Question: I'm working on a slightly modified example of the following linechart: <URL>
Here's my JS Fiddle: <URL>
is to have blocks of background color different for periods of time. Changing color will not be difficult. However..
is the gaps of different sizes between rects. I suspect this is because coordinates for the line path are decimal and something gets messed up when calculating the width for rects.
what would be a good way to draw the background rects so that there are no gaps in between?

This is how I add the rects:
'''
svg.append("g").selectAll("rect")
.data(data)
.enter()
.append("rect")
.attr("class", "area")
.attr("x", function(d) { return x(d.date) })
.attr("y", 0)
.attr("width", function(d, i) {
not_last = i < data.length - 1;
return not_last ? (x(data[i+1].date)-x(d.date)) : 0;
})
.attr("height", height);
'''
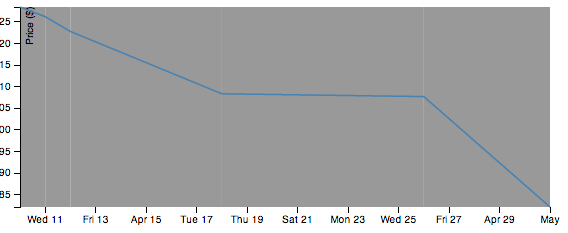
Answer: I believe I have found a more elegant solution.
The issue can be solved by specifying to the scale to round the numbers to the nearest integer. That can be done by using scale.rangeRound which also sets the scale's interpolator to d3.interpolateRound.
<URL>
I changed this code:
'''
var x = d3.time.scale().range([0, width]);
'''
to this:
'''
var x = d3.time.scale().rangeRound([0, width]);
'''
JS Fiddle: <URL>